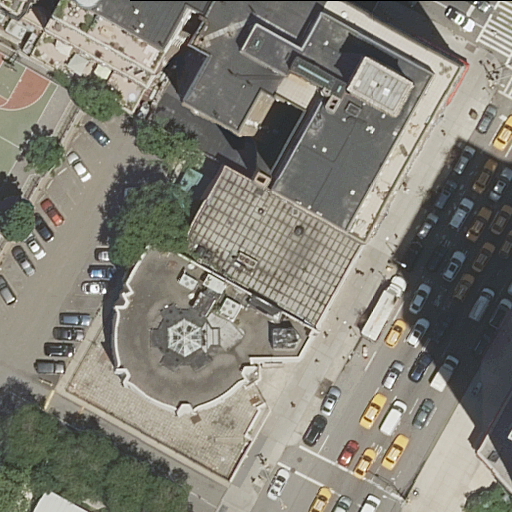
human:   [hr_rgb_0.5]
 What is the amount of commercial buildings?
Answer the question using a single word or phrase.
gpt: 0

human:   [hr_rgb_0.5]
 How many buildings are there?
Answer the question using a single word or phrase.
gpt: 6

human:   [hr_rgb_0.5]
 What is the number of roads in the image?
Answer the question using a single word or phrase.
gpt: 7

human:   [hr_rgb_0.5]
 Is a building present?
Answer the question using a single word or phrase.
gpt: yes

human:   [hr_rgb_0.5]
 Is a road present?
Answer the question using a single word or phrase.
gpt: yes

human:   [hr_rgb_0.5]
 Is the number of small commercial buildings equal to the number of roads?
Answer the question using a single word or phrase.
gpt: no

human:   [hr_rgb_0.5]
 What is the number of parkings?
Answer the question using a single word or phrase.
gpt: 1

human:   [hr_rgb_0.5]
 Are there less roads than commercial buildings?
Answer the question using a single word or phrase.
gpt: no

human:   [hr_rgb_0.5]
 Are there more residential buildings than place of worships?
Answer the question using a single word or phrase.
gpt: yes

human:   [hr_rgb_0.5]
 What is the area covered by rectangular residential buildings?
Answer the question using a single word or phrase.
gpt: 394m2

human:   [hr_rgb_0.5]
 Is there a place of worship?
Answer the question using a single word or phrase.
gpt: yes

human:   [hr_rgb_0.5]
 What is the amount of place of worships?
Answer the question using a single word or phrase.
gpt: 1

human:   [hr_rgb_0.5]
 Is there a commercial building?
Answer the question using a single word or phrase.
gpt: no

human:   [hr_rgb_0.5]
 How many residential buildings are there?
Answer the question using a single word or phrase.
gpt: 5

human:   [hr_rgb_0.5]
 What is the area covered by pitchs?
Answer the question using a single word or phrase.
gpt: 474m2

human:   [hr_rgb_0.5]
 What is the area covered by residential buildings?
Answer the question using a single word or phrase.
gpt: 3008m2

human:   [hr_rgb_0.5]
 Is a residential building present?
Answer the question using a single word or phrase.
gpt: yes

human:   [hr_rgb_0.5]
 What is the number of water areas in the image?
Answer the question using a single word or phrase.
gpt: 0

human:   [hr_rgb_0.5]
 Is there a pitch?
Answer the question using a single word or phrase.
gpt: yes

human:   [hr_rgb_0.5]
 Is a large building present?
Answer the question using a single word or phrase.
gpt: yes

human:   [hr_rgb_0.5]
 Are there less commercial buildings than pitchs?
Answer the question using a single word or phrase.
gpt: yes

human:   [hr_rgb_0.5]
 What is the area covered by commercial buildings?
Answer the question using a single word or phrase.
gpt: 0m2

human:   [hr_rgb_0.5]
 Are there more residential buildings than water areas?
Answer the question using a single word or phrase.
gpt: yes

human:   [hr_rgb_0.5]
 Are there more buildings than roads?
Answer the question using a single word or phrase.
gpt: no

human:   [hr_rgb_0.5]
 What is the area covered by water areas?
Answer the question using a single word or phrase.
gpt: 0m2

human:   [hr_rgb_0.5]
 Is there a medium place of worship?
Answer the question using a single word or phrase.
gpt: no

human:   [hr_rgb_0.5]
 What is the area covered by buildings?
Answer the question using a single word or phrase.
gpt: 3819m2

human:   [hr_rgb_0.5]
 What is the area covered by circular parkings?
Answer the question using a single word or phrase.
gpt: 0m2

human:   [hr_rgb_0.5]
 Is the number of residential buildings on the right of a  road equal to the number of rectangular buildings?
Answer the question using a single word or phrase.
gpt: yes

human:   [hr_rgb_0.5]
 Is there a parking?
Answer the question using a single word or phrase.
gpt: yes

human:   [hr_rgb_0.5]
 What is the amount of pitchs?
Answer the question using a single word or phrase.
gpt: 1

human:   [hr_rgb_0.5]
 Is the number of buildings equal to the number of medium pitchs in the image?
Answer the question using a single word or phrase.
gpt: no

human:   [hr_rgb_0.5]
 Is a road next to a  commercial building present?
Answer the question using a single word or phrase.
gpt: no

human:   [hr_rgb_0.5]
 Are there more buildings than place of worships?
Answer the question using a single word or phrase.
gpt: yes

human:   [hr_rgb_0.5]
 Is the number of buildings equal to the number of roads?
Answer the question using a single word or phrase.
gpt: no

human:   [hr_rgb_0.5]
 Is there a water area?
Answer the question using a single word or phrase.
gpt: no

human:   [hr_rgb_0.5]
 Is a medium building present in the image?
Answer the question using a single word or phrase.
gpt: yes

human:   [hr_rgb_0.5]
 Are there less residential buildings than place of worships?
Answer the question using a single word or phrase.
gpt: no

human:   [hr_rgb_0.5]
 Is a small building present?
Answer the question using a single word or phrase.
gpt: yes

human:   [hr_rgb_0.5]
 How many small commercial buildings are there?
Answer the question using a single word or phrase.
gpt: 0

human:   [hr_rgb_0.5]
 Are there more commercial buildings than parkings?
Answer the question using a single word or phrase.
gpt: no

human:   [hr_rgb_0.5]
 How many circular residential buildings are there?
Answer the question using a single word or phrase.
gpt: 0

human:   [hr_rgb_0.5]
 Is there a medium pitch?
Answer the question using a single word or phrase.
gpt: yes

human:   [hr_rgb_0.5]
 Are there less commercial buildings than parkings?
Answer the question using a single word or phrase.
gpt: yes

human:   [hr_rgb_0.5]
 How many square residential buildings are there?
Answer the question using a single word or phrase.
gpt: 0

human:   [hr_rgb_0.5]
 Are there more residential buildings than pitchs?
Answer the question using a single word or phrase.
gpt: yes

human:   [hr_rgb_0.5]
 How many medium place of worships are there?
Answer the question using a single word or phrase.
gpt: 0

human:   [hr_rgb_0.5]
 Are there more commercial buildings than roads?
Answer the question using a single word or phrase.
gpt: no

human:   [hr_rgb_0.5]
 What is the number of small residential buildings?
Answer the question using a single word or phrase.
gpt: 2

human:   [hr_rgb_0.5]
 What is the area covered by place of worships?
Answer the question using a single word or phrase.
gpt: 810m2

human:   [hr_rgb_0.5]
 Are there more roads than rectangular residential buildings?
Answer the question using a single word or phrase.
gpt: yes

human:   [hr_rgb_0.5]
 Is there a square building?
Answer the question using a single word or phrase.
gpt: no

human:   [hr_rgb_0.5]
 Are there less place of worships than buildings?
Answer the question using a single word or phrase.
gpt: yes

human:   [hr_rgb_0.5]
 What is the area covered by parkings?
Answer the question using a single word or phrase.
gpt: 93m2

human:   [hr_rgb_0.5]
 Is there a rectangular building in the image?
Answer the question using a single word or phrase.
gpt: yes

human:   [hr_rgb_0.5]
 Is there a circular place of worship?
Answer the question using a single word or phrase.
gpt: no

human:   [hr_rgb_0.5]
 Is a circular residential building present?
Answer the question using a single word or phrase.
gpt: no

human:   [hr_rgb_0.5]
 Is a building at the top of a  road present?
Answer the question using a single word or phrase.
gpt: yes

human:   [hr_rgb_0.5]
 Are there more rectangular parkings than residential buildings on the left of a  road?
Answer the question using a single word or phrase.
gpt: no

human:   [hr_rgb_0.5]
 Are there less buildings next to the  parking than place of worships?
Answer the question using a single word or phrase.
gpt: no

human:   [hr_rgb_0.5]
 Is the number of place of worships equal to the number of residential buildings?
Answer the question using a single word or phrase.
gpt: no

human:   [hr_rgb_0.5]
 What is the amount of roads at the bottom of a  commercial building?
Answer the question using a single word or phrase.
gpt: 0

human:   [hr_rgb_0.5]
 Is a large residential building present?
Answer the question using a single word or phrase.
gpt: yes

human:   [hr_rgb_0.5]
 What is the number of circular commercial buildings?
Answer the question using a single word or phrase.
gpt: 0